Question: I would like to add into with many rows with

'''
DECLARE @Week int,
@Year int
SET @Week = 1
SET @Year = 2014
WHILE @Week <= 52 BEGIN
SELECT GetTotalPrice.[LocationID],
SUM(GetTotalPrice.TotalPrice) AS TotalPrice,
@Week AS WeekNumber
FROM GetTotalPrice
SET @Week = @Week + 1
END
'''
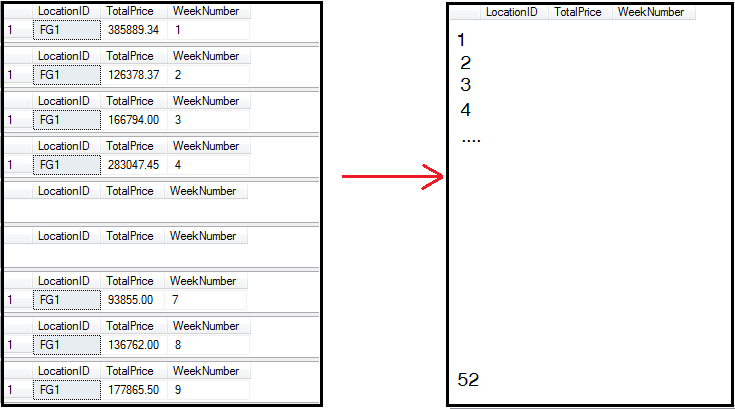
Answer: I think I understood your problem right. You have multiple tables which you need to merge into one. If that is true you can do the following changes in your code
'''
DECLARE @Locations TABLE
(
LocationID INT,
TotalPrice DECIMAL,
WeekNumber INT
)
DECLARE @Week int,
@Year int
SET @Week = 1
SET @Year = 2014
WHILE @Week <= 52 BEGIN
INSERT INTO @Locations
SELECT GetTotalPrice.[LocationID],
SUM(GetTotalPrice.TotalPrice) AS TotalPrice,
@Week AS WeekNumber
FROM GetTotalPrice
SET @Week = @Week + 1
END
SELECT * FROM @Locations
'''